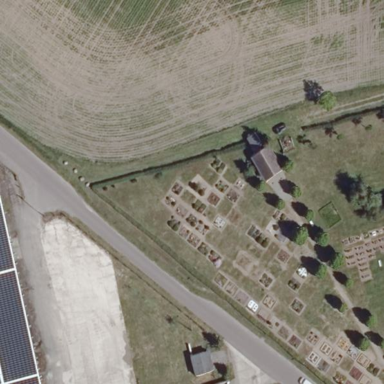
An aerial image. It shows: Cemetery.